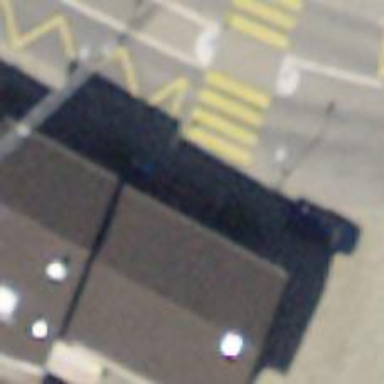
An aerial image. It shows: Bus stop with platform for public transport.